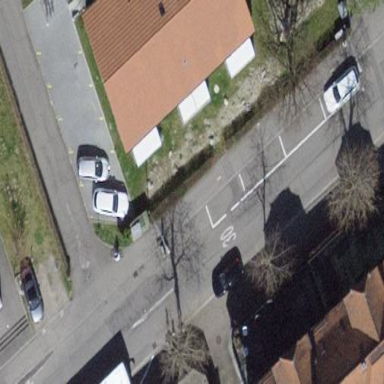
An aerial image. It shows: Parking lane with asphalt surface.